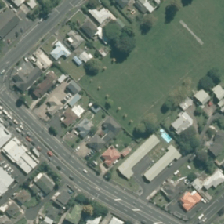
Land cover: urban_parkland